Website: lowes
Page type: order-returns
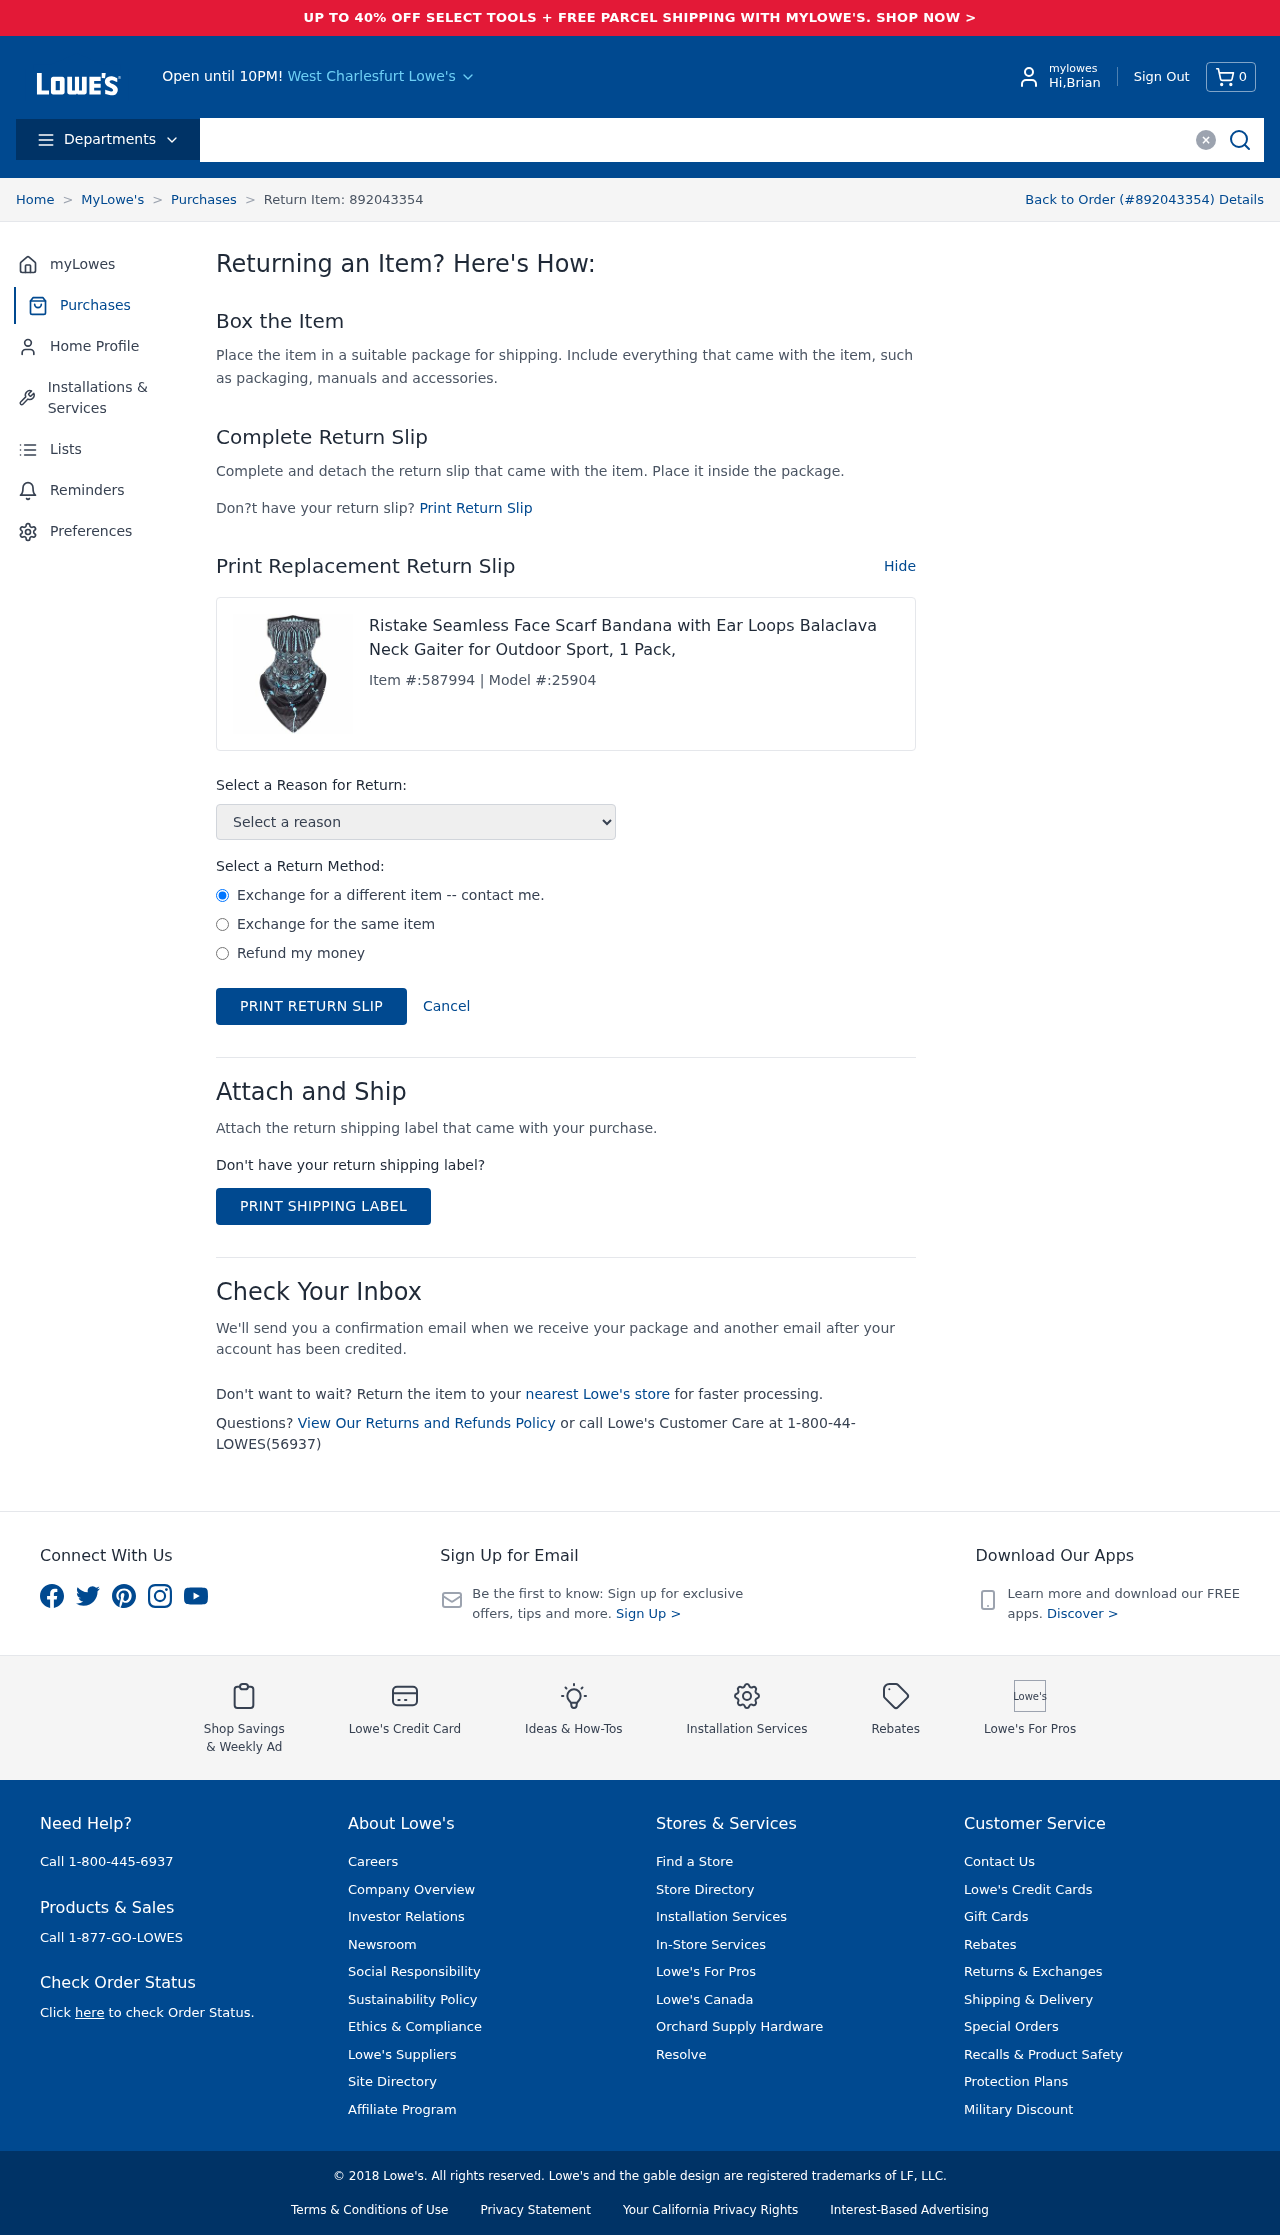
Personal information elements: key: PII_CITY
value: West Charlesfurt Lowe's
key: PII_FIRSTNAME
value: Brian
Product elements: key: PRODUCT1_NAME
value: Ristake Seamless Face Scarf Bandana with Ear Loops Balaclava Neck Gaiter for Outdoor Sport, 1 Pack,
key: PRODUCT1_ITEM_NUMBER
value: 587994
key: PRODUCT1_MODEL_NUMBER
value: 25904
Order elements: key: ORDER_NUM_ITEMS
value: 0
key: ORDER_ID
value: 892043354
Other elements: key: RETURN_ITEM_ID
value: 892043354
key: RETURN_METHOD
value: Exchange for a different item -- contact me.
Exchange for the same item
Refund my money